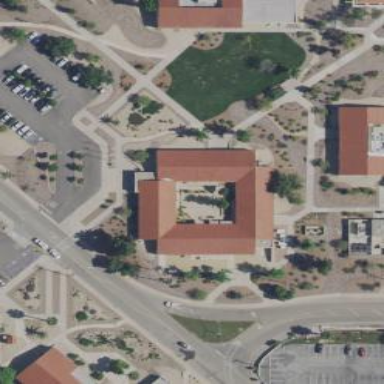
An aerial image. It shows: Building.